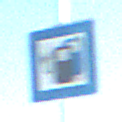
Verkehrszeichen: LadestationFuerElektrofahrzeuge
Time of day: MorningAfternoon
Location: Outdoor (Nature)
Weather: Clear
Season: Autumn
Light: Natural